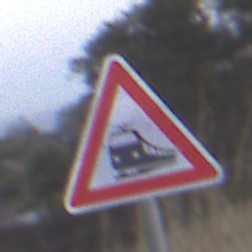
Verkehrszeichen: Bahnuebergang
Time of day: SunriseSunset
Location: Outdoor (Suburban)
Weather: Clear
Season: NotSpecified
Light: Natural